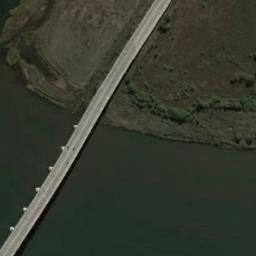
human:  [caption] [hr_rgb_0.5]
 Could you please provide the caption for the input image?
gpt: A bridge connects the green areas on both sides of the green river .

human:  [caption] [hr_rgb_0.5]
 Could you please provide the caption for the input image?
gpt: A bridge built on a dark green river and some green plants on one side of the river .

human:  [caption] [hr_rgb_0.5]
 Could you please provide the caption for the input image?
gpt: The two bridges intersect on the river bank .

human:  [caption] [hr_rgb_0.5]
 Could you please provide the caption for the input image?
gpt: A bridge is over the river with some plants beside .

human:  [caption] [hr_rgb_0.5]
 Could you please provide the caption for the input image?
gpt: There is a river under the bridge .